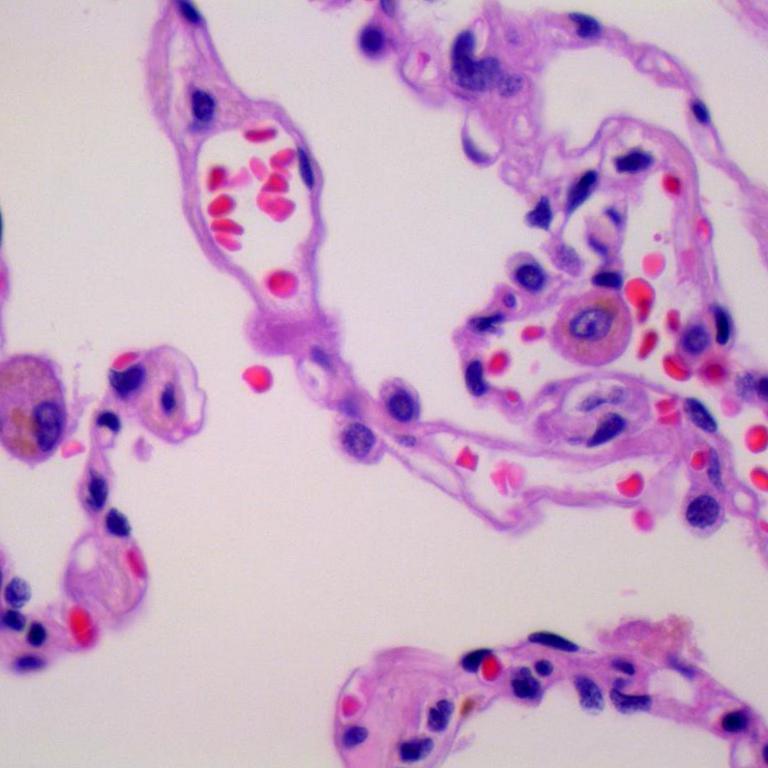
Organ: lung
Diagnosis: benign